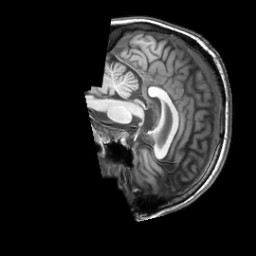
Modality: T1w
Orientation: sagittal